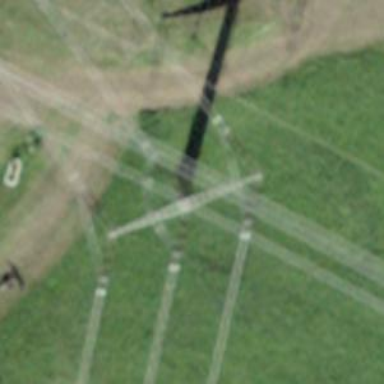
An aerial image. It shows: Three power lines with cables.